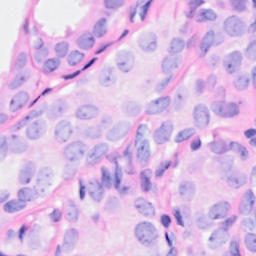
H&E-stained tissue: Breast